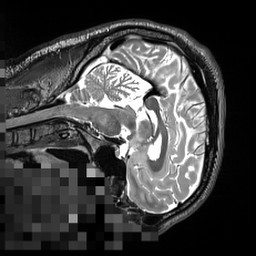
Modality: T2w
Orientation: sagittal
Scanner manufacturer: siemens
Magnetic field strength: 3 T
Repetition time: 3.2 s
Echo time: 0.564 s